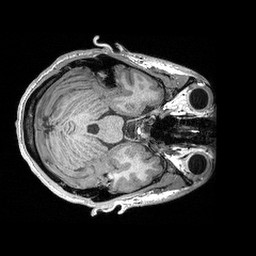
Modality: T1w
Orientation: axial
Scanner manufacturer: siemens
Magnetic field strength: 3 T
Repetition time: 2.3 s
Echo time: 0.00298 s